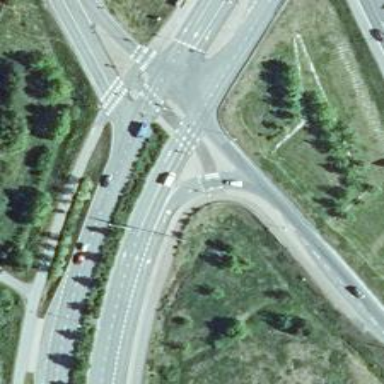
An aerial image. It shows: Asphalt cycleway with crossing.